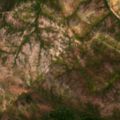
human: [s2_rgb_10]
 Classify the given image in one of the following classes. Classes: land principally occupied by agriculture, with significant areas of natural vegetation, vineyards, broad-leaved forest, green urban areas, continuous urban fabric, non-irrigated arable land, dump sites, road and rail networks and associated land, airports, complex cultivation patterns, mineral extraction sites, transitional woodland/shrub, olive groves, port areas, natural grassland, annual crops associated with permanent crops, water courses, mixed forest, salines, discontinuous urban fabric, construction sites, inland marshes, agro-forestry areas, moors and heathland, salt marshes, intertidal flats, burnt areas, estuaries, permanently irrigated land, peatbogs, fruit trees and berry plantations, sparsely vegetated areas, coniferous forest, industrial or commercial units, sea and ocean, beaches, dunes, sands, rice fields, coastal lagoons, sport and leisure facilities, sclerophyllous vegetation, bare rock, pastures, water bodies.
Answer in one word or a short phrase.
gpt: continuous urban fabric